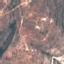
Land use / land cover: HerbaceousVegetation